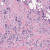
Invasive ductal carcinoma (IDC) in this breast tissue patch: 1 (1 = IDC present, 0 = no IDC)